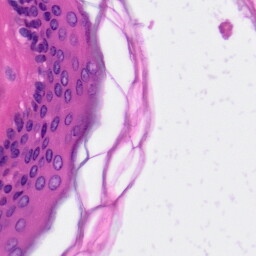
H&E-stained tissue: Skin